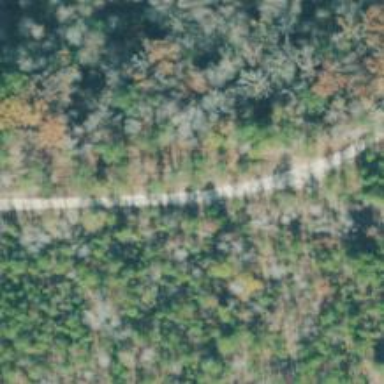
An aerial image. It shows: Unclassified road.